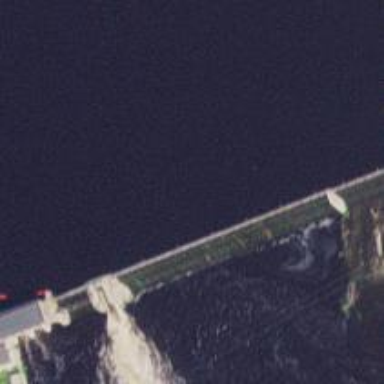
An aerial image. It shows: Weir in waterway.